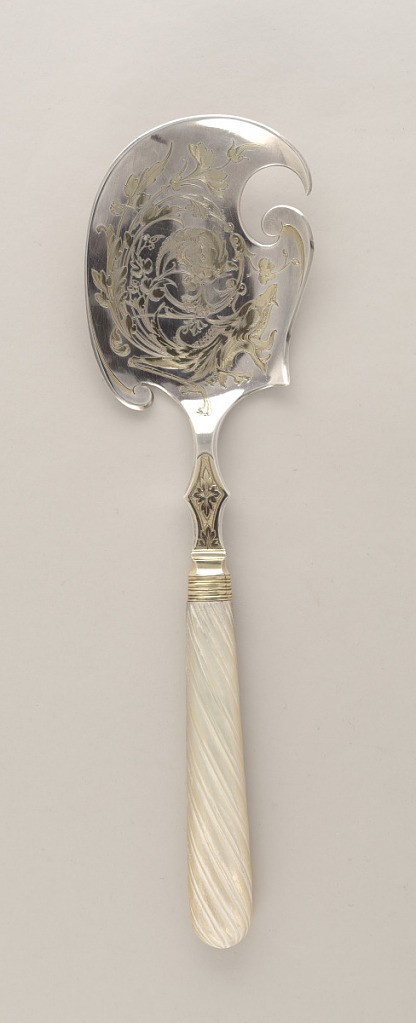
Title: Ice Cream Server with Mother-of-Pearl Handle
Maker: François Nicoud, French, active Paris ca. 1875-1890
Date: ca. 1890
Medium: gold plated, silver, mother of pearl
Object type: server
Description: Rounded shallow scoop with beveled edge, with right side with cut out swirling shape, creating pointed tip. Surface adorned with engraved decoration, of swirling form stemming from central drafon head motif and swirling outwards with vine like foliate deocration, until terminating in peacock like bird with oversized talons extending towards neck. Diamond shaped neck adorned with floral cartouche. Engraved decoration gold plated while surrounding background in silver. Reverse side of bowl devoid of decoration. Banded gold plated ferrule leads to mother of pearl handle, decorated with carved diagonal fluting, slightly widenning to rounded terminal.